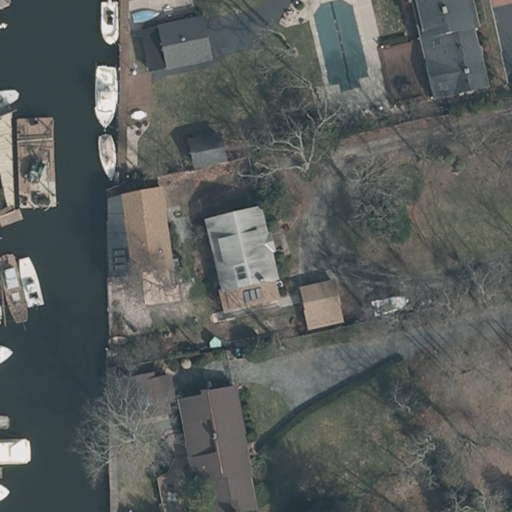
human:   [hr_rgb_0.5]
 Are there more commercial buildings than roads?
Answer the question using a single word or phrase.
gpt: no

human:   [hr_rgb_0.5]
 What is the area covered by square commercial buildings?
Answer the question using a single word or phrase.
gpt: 0m2

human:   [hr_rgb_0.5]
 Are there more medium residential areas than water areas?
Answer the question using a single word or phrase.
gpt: no

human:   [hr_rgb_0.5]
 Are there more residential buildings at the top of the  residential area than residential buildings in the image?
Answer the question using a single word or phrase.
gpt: no

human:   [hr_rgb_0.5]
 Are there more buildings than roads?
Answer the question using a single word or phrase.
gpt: yes

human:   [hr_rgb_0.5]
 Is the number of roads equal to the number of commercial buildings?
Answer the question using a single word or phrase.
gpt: yes

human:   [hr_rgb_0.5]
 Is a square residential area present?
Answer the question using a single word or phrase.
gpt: no

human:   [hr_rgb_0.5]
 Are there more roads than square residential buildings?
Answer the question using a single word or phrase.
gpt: no

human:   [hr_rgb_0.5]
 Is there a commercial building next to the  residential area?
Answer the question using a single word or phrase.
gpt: no

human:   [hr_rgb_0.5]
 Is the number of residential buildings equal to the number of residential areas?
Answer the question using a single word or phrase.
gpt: no

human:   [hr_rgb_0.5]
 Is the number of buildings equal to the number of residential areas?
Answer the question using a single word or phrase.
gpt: no

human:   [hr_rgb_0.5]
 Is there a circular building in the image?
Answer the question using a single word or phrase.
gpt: no

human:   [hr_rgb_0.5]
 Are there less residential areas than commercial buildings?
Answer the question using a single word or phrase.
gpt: no

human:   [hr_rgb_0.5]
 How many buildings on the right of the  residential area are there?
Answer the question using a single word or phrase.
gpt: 0

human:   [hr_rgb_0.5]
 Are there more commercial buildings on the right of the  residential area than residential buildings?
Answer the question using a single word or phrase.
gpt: no

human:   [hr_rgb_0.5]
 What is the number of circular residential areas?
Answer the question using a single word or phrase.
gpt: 0

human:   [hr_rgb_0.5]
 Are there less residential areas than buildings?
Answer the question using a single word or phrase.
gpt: yes

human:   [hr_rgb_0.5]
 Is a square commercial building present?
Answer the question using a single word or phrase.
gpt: no

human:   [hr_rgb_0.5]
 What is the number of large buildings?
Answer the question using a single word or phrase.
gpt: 0

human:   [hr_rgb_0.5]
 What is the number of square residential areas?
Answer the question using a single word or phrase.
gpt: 0

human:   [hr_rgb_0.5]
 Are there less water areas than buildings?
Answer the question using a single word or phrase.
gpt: yes

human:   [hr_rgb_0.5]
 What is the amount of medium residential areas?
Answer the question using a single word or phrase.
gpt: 0

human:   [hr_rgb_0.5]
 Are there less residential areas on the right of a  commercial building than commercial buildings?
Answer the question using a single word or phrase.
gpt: no

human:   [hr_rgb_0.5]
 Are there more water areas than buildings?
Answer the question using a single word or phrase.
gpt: no

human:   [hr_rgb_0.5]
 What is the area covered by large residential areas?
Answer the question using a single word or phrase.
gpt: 10595m2

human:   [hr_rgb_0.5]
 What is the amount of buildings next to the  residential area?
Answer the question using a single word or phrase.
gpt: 8

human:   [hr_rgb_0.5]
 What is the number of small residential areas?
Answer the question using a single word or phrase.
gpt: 0

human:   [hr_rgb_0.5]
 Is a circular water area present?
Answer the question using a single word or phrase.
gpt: no

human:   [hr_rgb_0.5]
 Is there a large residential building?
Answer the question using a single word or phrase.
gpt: no

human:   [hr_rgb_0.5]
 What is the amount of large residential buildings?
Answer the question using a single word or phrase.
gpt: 0

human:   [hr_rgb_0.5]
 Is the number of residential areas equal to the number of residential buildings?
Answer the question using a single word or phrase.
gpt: no

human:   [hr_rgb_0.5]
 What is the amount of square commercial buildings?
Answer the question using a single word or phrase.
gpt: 0

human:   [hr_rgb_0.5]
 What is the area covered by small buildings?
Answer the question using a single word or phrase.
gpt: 304m2

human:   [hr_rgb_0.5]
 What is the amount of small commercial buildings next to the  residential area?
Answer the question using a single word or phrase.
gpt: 0

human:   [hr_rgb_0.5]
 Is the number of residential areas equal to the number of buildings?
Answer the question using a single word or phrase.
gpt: no

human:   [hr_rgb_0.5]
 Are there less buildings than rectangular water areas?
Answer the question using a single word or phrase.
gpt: no